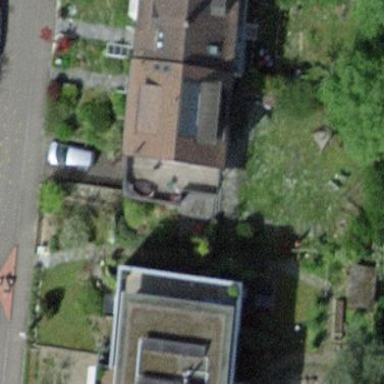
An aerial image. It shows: Terrace building.